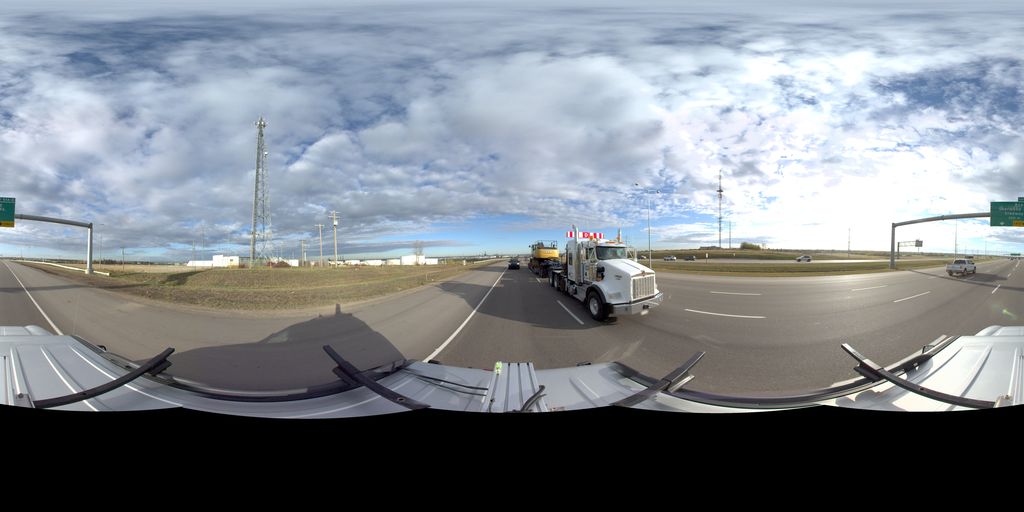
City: edmonton